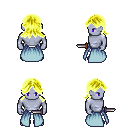
a pixel art fantasy rpg character, male body template, dark elf, purple skin, overskirt, white pants, gold loose hair, brown shoes, dagger, four views (front, back, left, right), 2x2 character sprite sheet, small pixel art, hard edges, no anti-aliasing